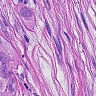
Metastatic tissue present: yes